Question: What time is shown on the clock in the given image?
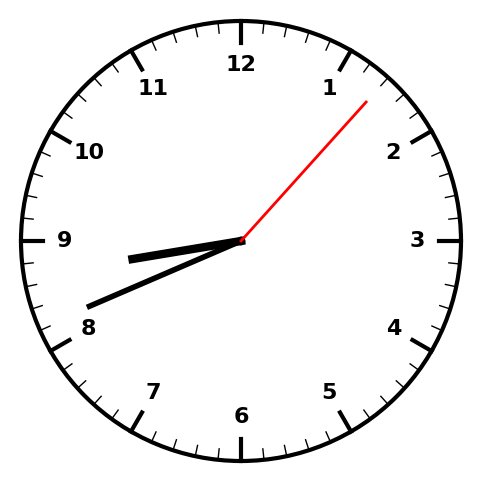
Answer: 08:41:07